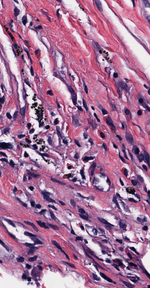
Tumor epithelial tissue: no
Tumor-associated stroma tissue: yes
Normal tissue: no